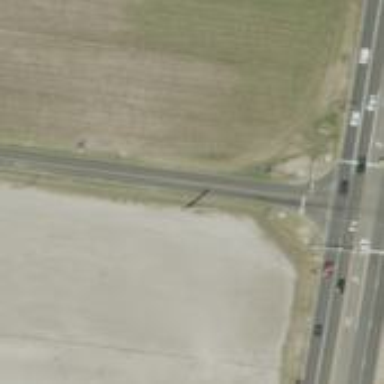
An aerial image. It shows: Power pole.